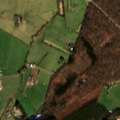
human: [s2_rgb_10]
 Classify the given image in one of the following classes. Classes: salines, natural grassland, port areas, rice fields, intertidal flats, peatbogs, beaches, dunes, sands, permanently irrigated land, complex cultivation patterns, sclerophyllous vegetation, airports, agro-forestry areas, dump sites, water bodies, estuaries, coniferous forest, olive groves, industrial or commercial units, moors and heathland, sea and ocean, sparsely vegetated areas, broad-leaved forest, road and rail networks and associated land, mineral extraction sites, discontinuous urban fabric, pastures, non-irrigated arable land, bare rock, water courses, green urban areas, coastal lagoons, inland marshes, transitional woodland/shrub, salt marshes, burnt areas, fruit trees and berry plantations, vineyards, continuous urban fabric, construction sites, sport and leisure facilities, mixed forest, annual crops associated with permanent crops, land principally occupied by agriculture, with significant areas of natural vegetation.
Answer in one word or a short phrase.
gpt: discontinuous urban fabric, pastures, complex cultivation patterns, broad-leaved forest, coniferous forest, mixed forest